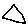
Label: triangle